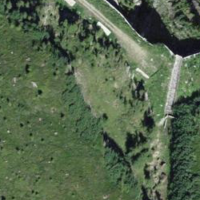
EUNIS habitat code: 41
Species observed at this site:
Rhogogaster punctulata
Misumena vatia